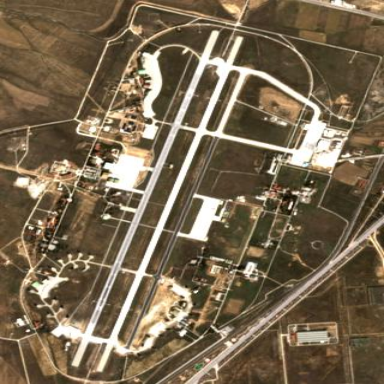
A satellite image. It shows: International airport with military/public aerodrome type.